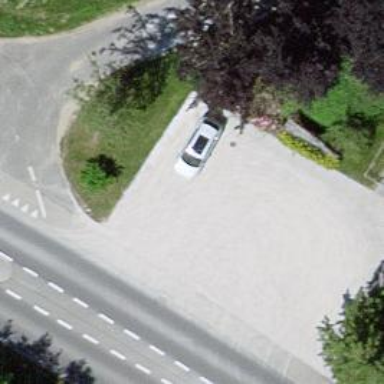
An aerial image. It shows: Parking area with fine gravel surface.